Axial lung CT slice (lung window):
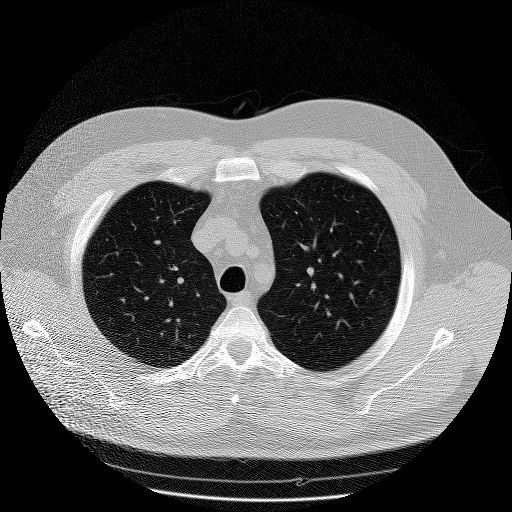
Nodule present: no